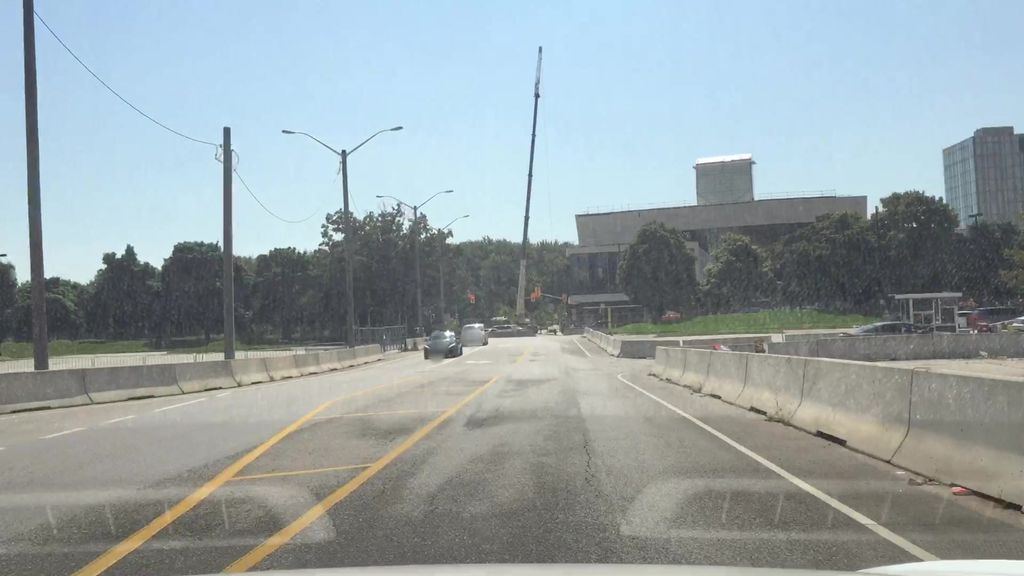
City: toronto